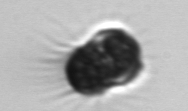
Label: Mesodinium